Interaction volume radius: 10 \u00c5
Interaction volume height: 25 \u00c5
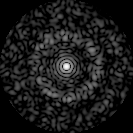
Disorder parameter: 0.835